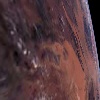
Label: land